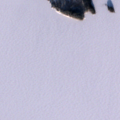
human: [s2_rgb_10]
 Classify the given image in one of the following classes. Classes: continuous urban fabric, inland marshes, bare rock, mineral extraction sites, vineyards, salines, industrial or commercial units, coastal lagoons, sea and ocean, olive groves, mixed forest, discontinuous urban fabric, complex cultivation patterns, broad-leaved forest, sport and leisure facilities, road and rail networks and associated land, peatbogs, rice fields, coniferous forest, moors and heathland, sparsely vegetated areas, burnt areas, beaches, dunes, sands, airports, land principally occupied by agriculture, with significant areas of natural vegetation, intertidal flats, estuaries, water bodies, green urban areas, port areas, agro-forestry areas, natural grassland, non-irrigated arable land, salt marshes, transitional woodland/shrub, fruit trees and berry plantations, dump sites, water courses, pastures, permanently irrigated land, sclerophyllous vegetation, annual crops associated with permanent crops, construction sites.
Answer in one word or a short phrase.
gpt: broad-leaved forest, water bodies